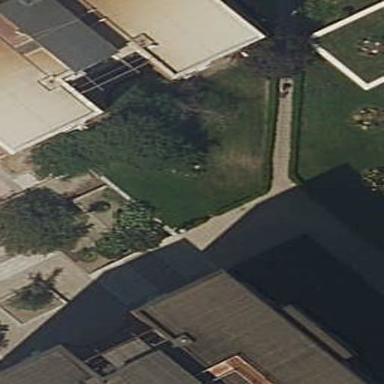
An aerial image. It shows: Garden that is leisure land.